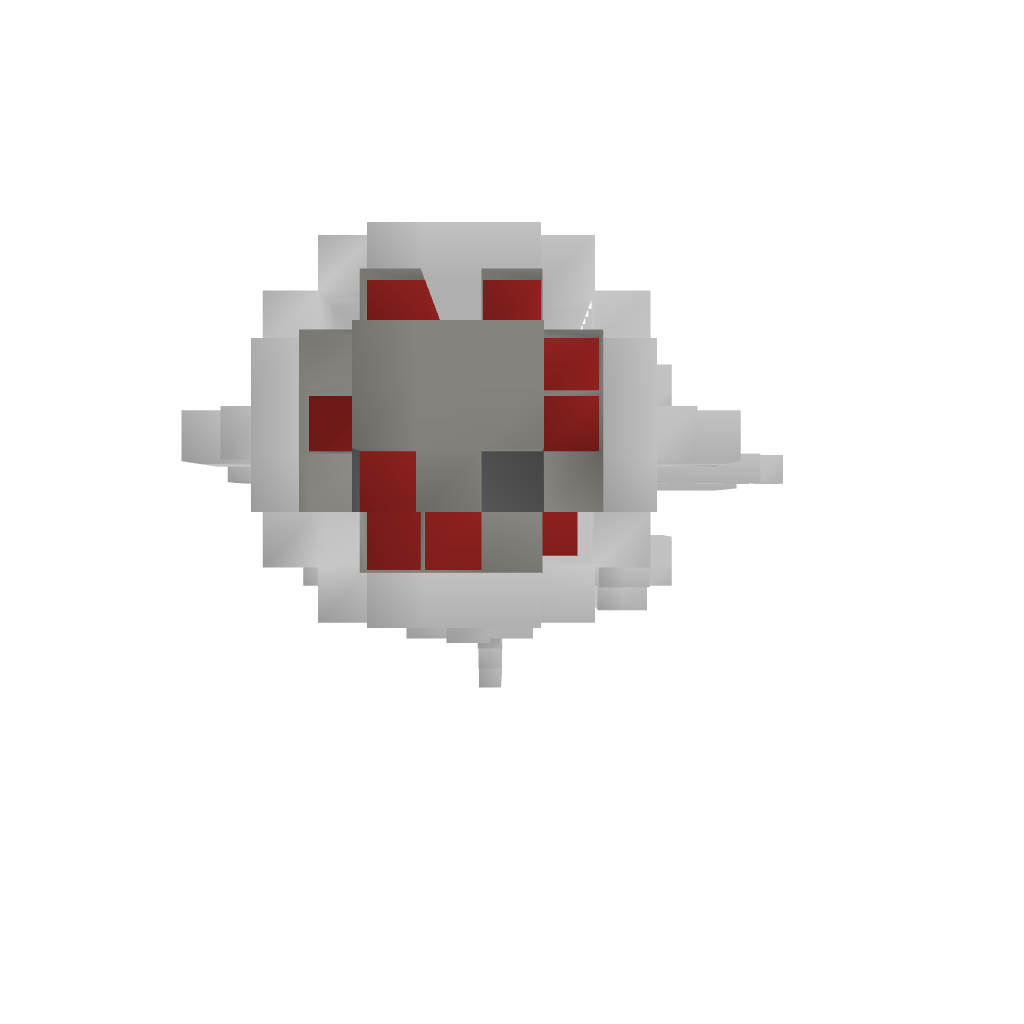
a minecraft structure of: subairship with torpedos v 1.1